Interaction volume radius: 10 \u00c5
Interaction volume height: 30 \u00c5
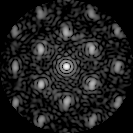
Disorder parameter: 0.4316